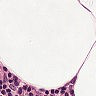
Metastatic tissue present: no